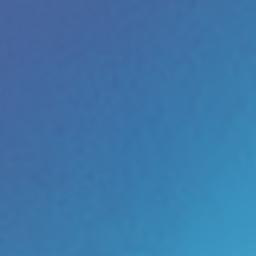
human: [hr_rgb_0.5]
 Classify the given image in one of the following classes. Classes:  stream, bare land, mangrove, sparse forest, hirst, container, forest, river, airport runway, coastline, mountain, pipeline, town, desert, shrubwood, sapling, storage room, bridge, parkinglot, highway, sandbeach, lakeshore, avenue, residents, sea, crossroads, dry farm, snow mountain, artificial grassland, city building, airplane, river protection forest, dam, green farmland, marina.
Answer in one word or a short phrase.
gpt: sea